Question: I have the following HTML header. It's a simple title bar with a back href.
However the headline '<h1>' is placed UNDER the href. I don't want that.
What I want is a simple title bar with a centered headline and a button
which is on the same height like the headline.
'''
html,
body {
height: 100%;
margin: 0;
background-color: #EEEEEE;
font-family: 'RobotoDraft', 'sans-serif';
}
header {
background: #FFFFFF;
height: 60px;
width: 100%;
box-shadow: 0px 2px 1px #888888;
margin: 0;
padding: 0;
overflow: hidden;
}
h1 {
color: black;
text-align: center;
padding: 15px 0;
margin: 0;
font-size: 30px;
}
'''
'''
<header>
<a href="#">Back</a>
<h1>Photo Framed</h1>
</header>
'''
How can i achieve that?
This is what it looks like now:

Since I'm very new to the world of HTML and CSS, I have no clue how to not let the title get pushed down by the back href. Later I want to replace the href by an image. It should be the same with the image. I have a padding of 15px for the title. I also want 15px padding for the back href and want it to be on the same height like the title.
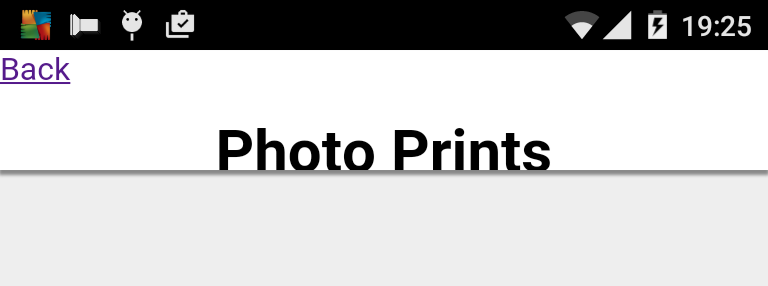
Answer: You could set a 'line-height' and make the value the same as the 'h1''s height.
'''
a {
float: left;
line-height: 60px;
}
'''
<URL>
Or use absolute 'position' instead of 'float', and combine with the 'line-height'.
'''
a {
position: absolute;
left: 0;
top: 0;
line-height: 60px;
}
'''
<URL>